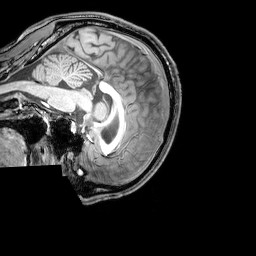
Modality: T1w
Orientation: sagittal
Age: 23
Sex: male
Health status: healthy
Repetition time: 0.081 s
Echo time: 0.037 s